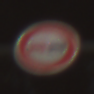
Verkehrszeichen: Ueberholverbot
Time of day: MorningAfternoon
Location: Outdoor (Nature)
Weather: Clear
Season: NotSpecified
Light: Natural